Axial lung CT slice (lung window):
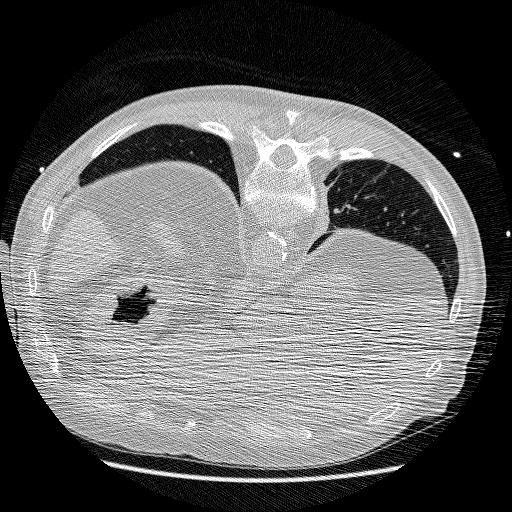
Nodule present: no